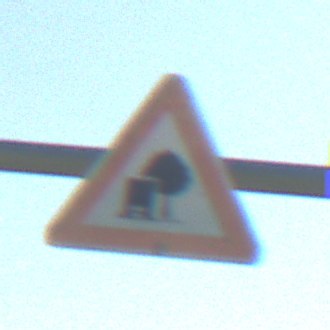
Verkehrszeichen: UnzureichendesLichtraumprofil
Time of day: Midday
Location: Outdoor (Nature)
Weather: Clear
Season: NotSpecified
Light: Natural